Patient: sex M, age 69
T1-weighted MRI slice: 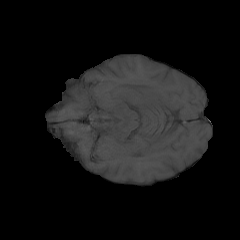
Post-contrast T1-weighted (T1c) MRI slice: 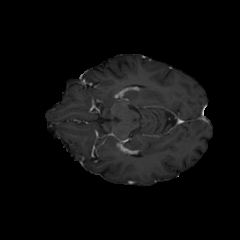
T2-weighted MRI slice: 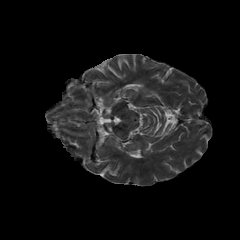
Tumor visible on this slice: no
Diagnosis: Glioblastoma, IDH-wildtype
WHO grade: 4